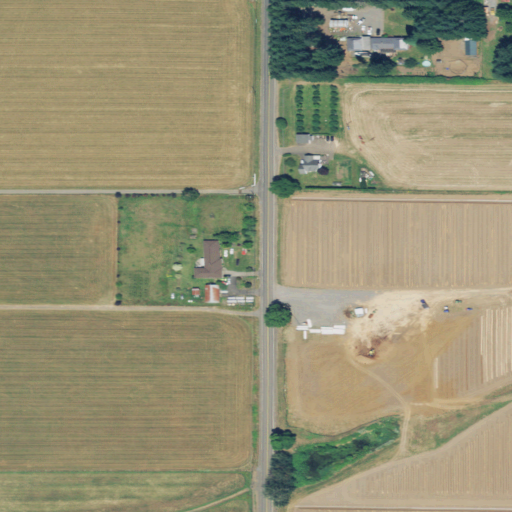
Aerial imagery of mountain in Oregon named Aemisegger Hill containing pasture, low intensity development, open development, and medium intensity development